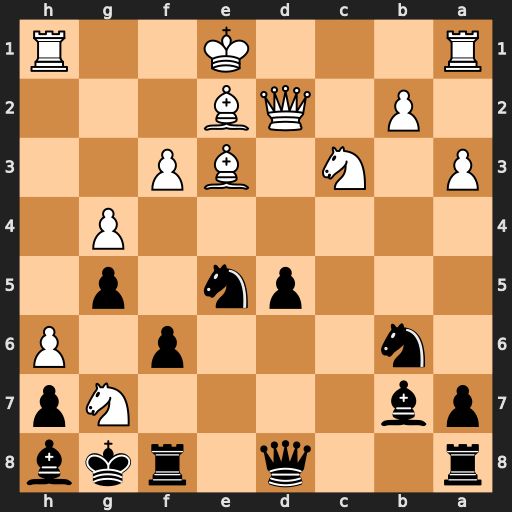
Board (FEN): r2q1rkb/pb4Np/1n3p1P/3pn1p1/6P1/P1N1BP2/1P1QB3/R3K2R
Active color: b
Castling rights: KQ
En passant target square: -
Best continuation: Nbc4 Qd4 Nxe3